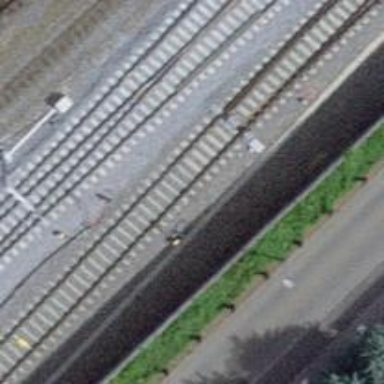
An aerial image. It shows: Railway switch.